Question: '''
<div class="span12">
<div class="row">
<div class = "span6"><h1>The big text here</h1></div> <!-- end of span6-->
<div class = "span5 offset1">
<nav class = "navbar">
<div class = "navbar-inner">
<ul class = "nav">
<li><a href="">Link1</a></li><li class="divider-vertical"></li>
<li><a href="">Link2</a></li><li class="divider-vertical"></li>
<li><a href="">Link3</a></li><li class="divider-vertical"></li>
<li><a href="">Link4</a></li><li class="divider-vertical"></li>
<li><a href="">Link5</a></li>
</ul><!-- end of nav -->
</div><!-- end of navbarinner -->
</nav><!-- end of nav -->
</div> <!-- end of span4 -->
</div> <!-- end row -->
</div> <!-- span 12 -->
'''

So thats my navbar and it has five items and i see the extra gap after the link5
currently both the text and the nav bar are in "span12" and "row" and then "The Big text here" is in "span6" and the navbar is in "span5 offset1" i tried using the span4 for navbar but it takes the links to the next line, now what should i do to make my link5 navbar look the same as others ?
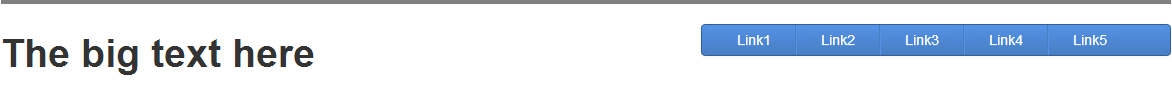
Answer: It seems that you would need to float your '.navbar' to the right in order to stop the 100% width and make the element only as big as it's content
<URL>
Please notice in the fiddle on the markup in line 8 where I add the class '.pull-right' to make the navbar float to the right.
It's also worth to note that the '.row' class acts like a '.span12' so you don't have to wrap your menu in it. Also note that your menu items will eventually stack if the window gets too narrow, but that's topic for another question on how to go about that.
As a little extra advice, you should try to format your code a little bit more so it's easier to read and debug.